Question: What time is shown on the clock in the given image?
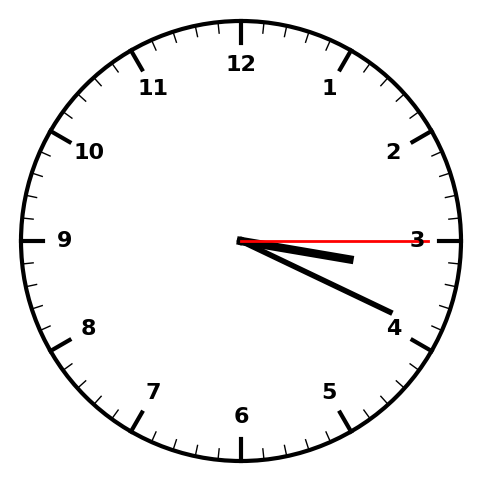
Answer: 03:19:15